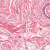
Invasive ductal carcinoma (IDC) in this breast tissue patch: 0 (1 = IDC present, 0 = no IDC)